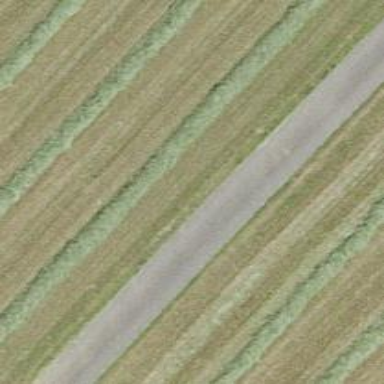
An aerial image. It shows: Well-maintained track road with grade 1 tracktype.